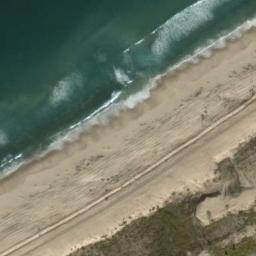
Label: beach